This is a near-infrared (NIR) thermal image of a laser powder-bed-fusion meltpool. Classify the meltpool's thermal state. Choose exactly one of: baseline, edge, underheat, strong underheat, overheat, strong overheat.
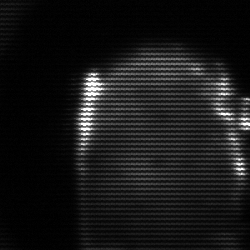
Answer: baseline